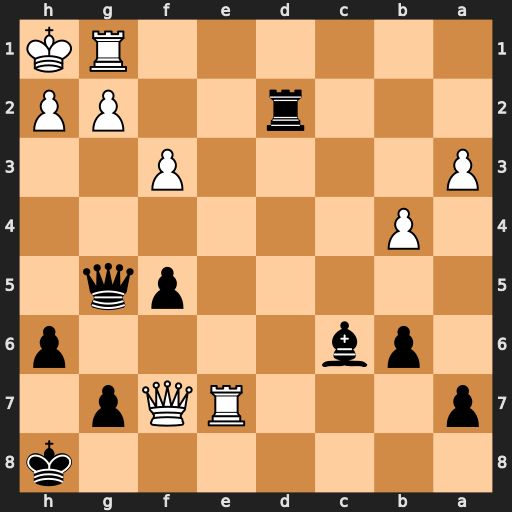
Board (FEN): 7k/p3RQp1/1pb4p/5pq1/1P6/P4P2/3r2PP/6RK
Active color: b
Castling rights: -
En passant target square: -
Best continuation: Qxg2+ Rxg2 Rd1+ Re1 Rxe1+ Rg1 Bxf3#